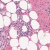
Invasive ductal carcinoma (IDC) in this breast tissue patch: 0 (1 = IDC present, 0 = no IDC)